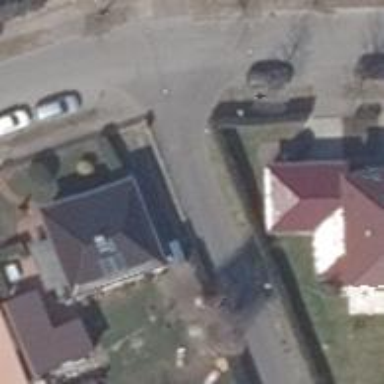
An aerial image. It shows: Asphalt road in living street.